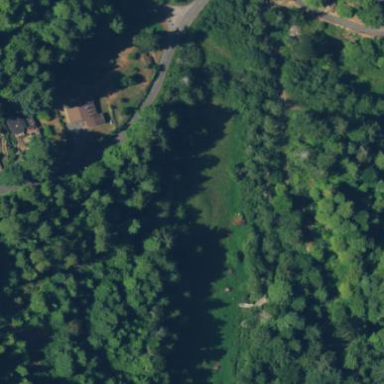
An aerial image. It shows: Forest area.